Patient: sex F, age 60
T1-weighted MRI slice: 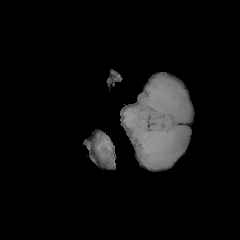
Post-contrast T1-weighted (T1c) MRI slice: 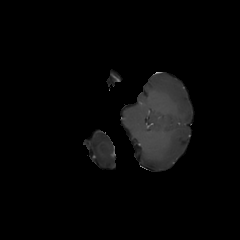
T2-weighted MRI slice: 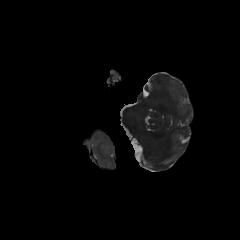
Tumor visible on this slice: no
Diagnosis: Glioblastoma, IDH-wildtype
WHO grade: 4